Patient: sex M, age 94
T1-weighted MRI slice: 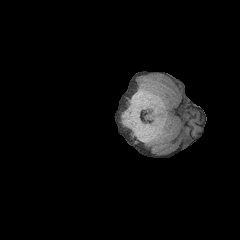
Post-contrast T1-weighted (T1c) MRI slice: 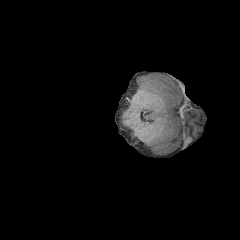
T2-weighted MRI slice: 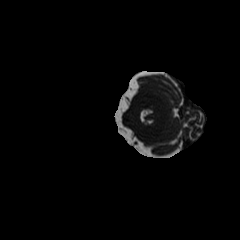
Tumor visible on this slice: no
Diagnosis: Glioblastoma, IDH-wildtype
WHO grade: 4